Question: I'd like to make a daily calendar with the following setup:

The professionals I'm listing like this:
'''
- professionals.each do |professional|
= professional.name
'''
In my Agenda class I have the following setup:
'''
class Agenda < ActiveRecord::Base
has_many :professionals
has_many :services
has_many :costumers
end
'''
I'd like to list each professional with its respective scheduling, the professionals must be in the left side and their scheduling in the right side, like the picture.
How to list the professionals in the left side and their scheduling in the right side ?
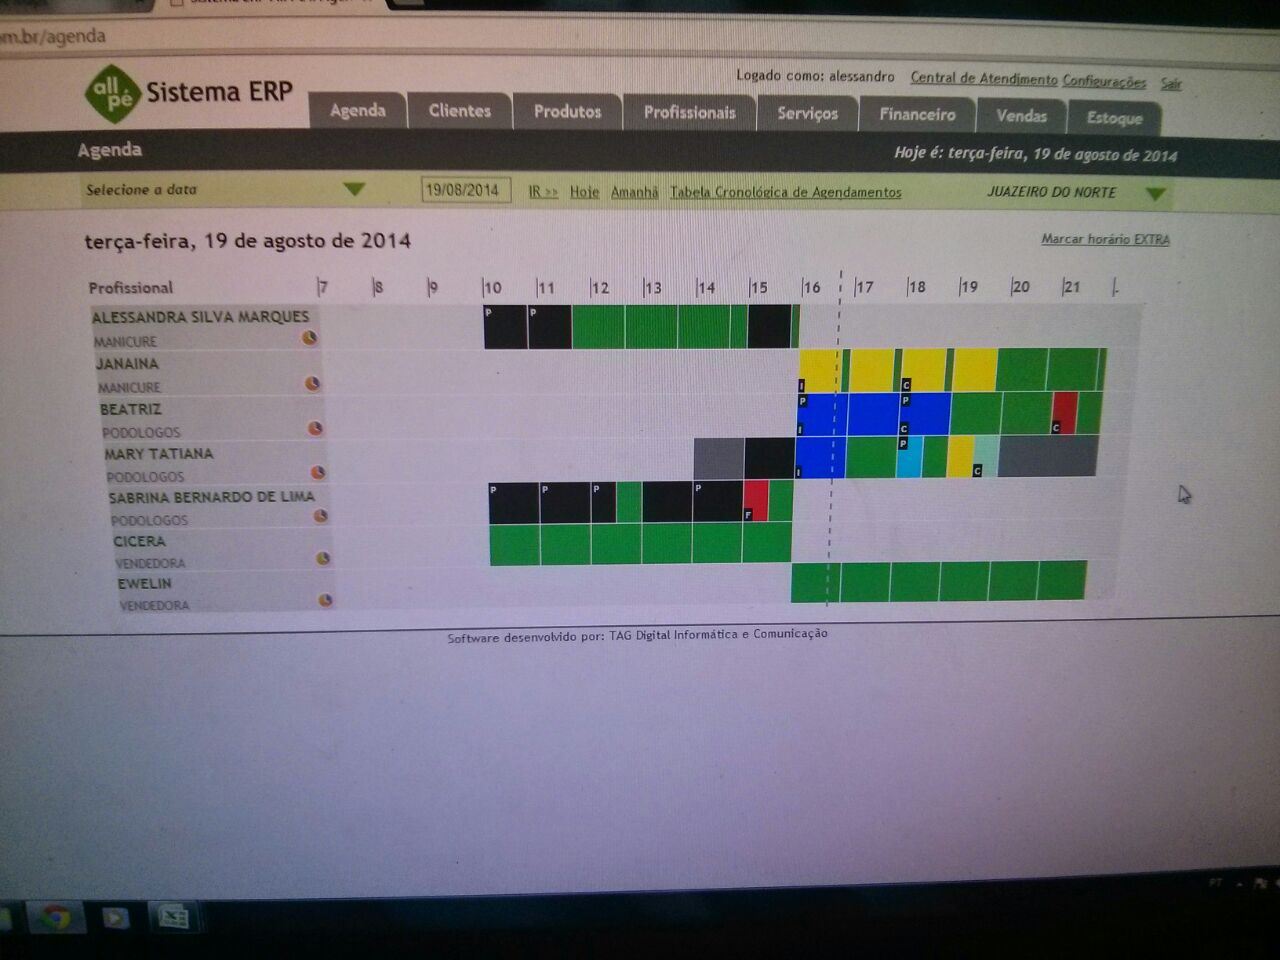
Answer: One way to implement the required functionality would be to use the <URL> to generate the calendar, and populate the details appropriately based on the param indicating which professional is selected.